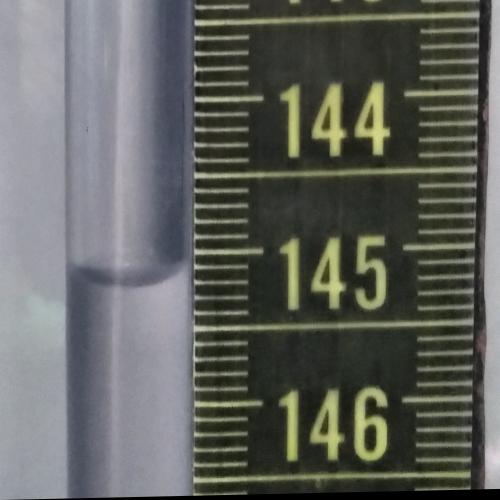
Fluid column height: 145.2 cm